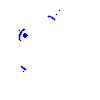
Particle: electron